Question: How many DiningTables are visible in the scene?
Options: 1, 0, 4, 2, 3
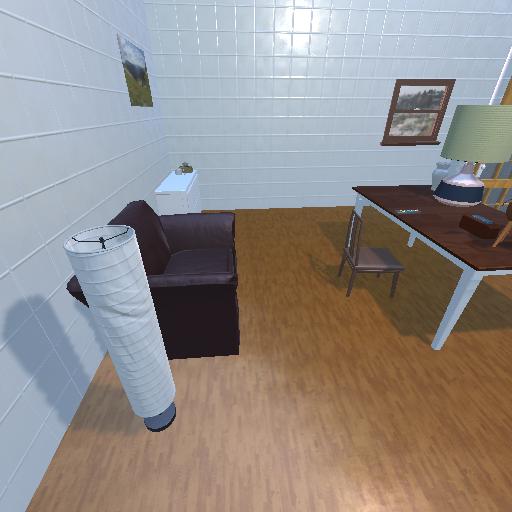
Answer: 1